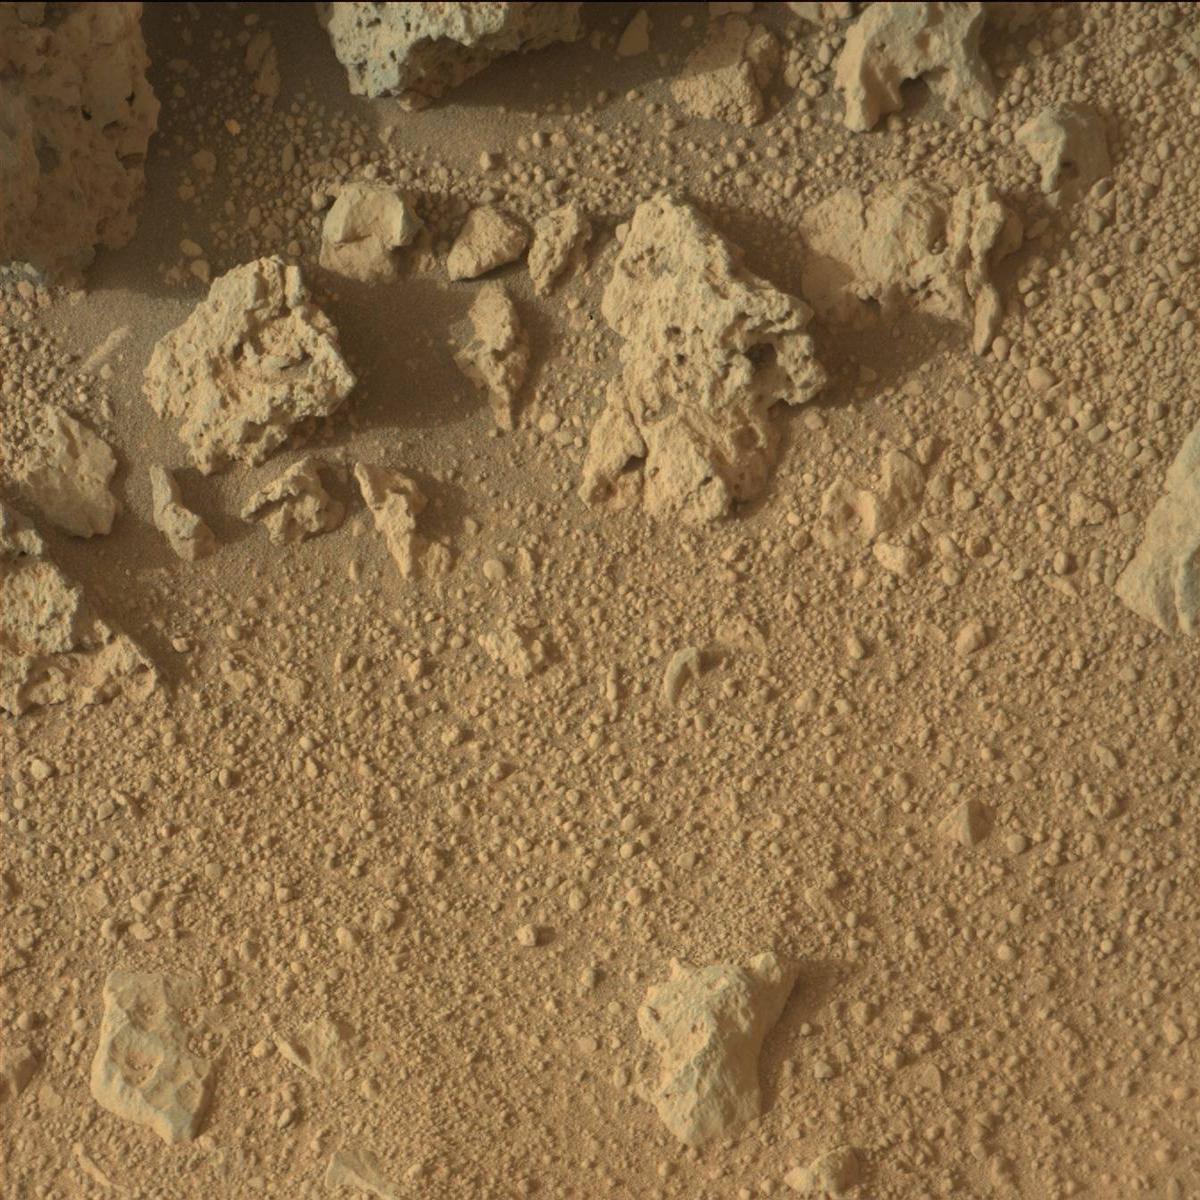
Terrain classes present: Bedrock, Rock, Sand / Soil